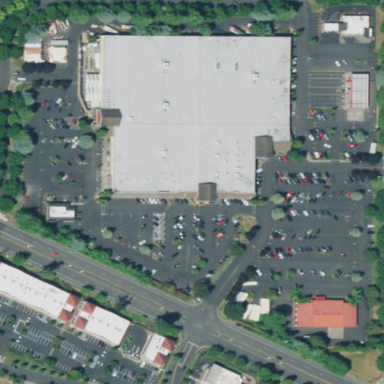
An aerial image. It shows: Retail area.